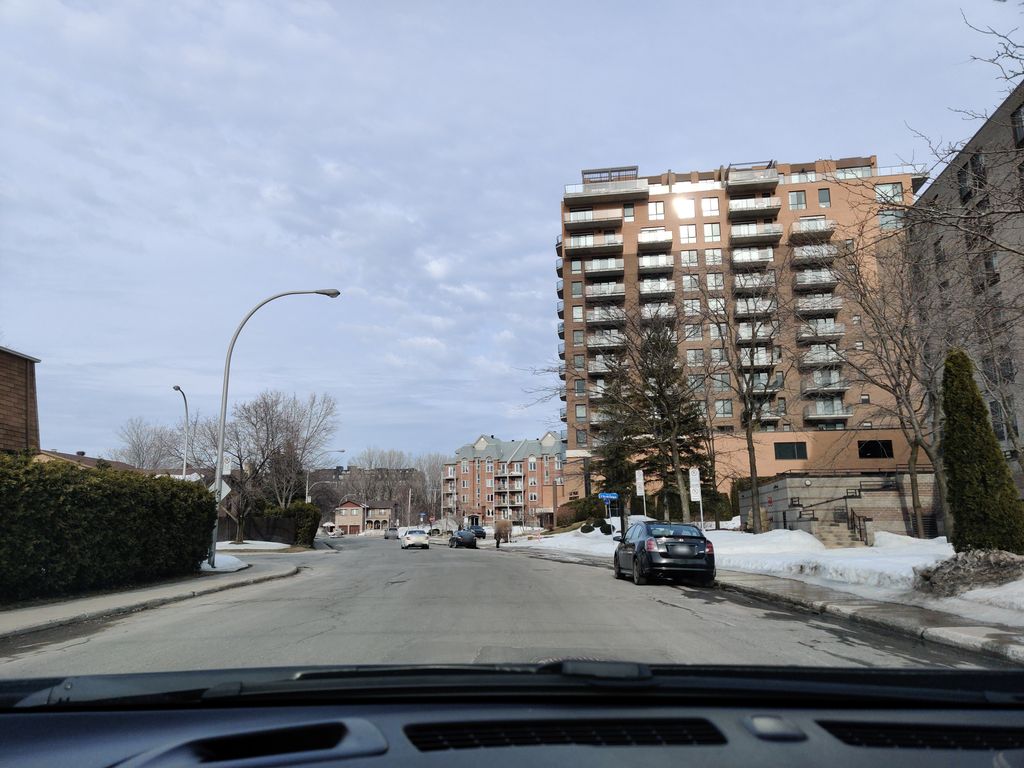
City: montreal